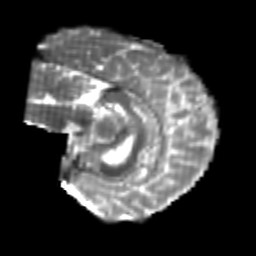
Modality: T2w
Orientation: sagittal
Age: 26
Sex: female
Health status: healthy
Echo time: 0.074 s